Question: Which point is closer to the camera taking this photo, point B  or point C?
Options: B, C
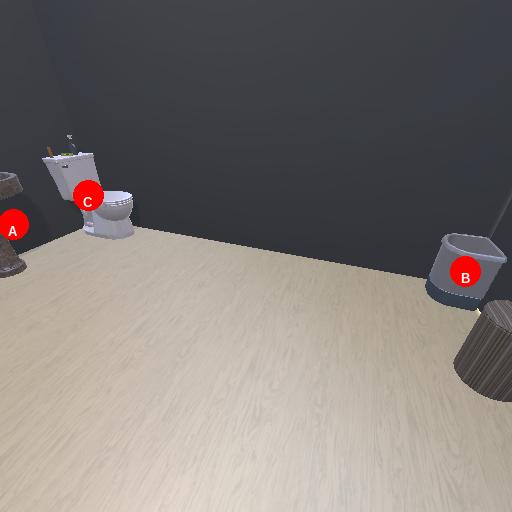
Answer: B